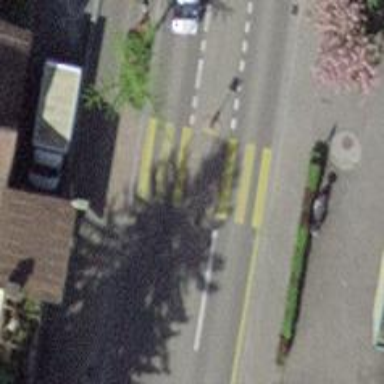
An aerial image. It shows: Uncontrolled zebra crossing with central island.